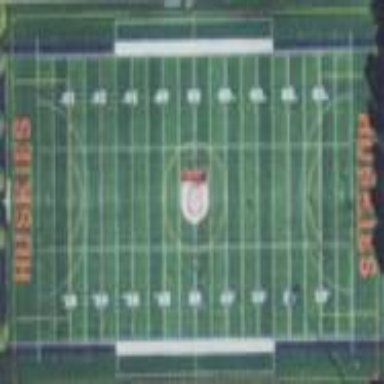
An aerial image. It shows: Artificial turf pitch suitable for American football and soccer activities.